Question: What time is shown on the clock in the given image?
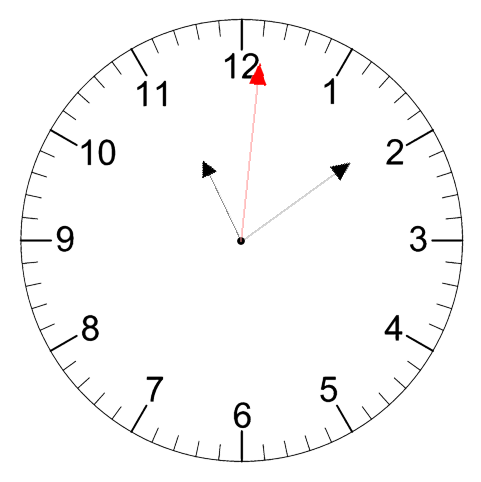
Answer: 11:09:01